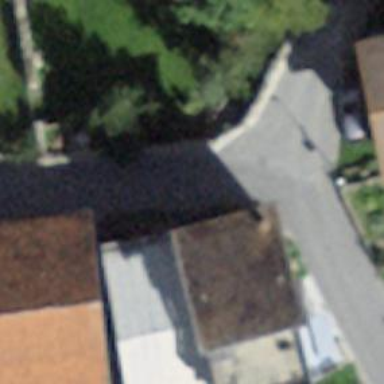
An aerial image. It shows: Smoothly paved residential road.